Question: I guess I still don't get git as I'd hoped...
I was creating a new branch, then going back, and I'm back farther than I intended. So I need to come forward to where I was Monday or so.
If I use the Git Gui "Visualize all branch history" tool, I can see all my versions, and I think where I want to be. So first question: how do I show that here?
Then I'll just need to know the proper way to move forward to Monday's commit.
Thanks,
ed
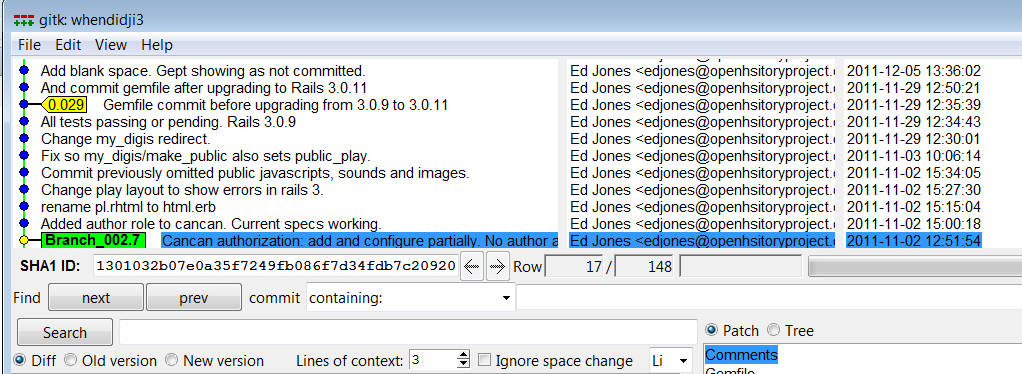
Answer: The answer to this was to use Git Gui only very carefully. And to got to git log in the command line to really see what is happening.
The commits I wanted ended up being left only in an unexpected branch, and it took a number of selective merges to get them back.
Moral of the story:
1) Make sure everything is committed somewhere. You can always delete it from the repo, but not recover it if Git (with your help) drops uncommitted working directory files.
2) TortoiseGit and GitGui are nice tools. But make sure you learned the basics in the command line before you do a git reset -hard
:-)